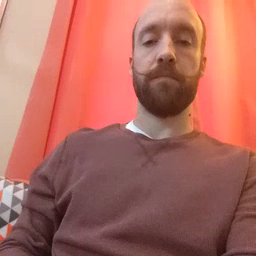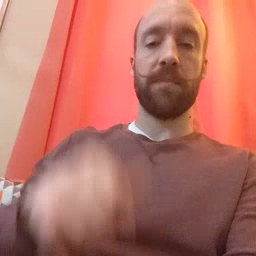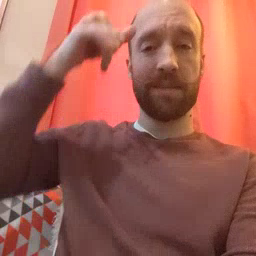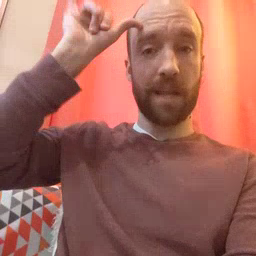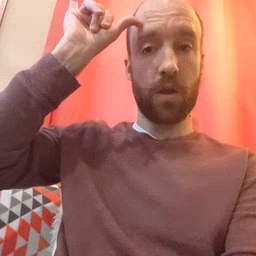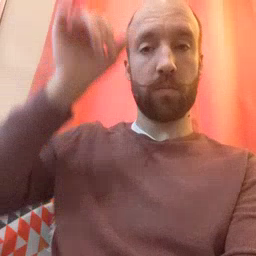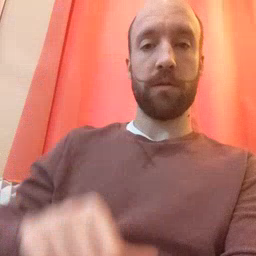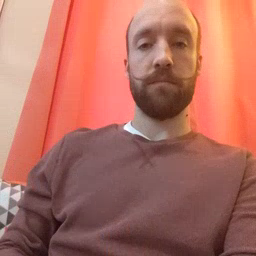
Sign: cow